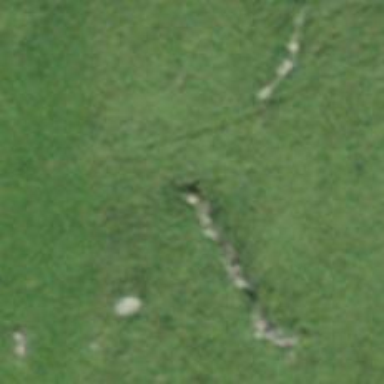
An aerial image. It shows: Wall made of dry stone.